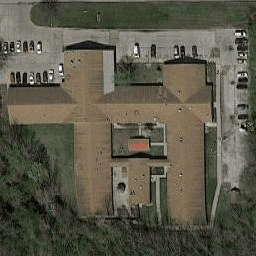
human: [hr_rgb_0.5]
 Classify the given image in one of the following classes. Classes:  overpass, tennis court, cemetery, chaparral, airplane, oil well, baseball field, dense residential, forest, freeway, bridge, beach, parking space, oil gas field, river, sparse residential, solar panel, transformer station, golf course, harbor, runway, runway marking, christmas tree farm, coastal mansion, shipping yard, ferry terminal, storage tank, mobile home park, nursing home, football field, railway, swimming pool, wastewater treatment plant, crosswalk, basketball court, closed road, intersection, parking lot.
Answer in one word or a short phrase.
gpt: nursing home